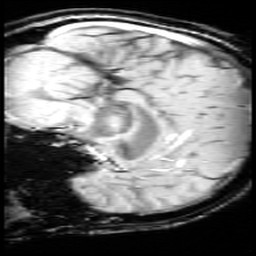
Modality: SWI
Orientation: sagittal
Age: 12
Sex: male
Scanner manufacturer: siemens
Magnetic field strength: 3 T
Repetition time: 0.027 s
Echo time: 0.02 s